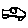
Label: car